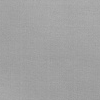
Atmospheric dust classification: dusty